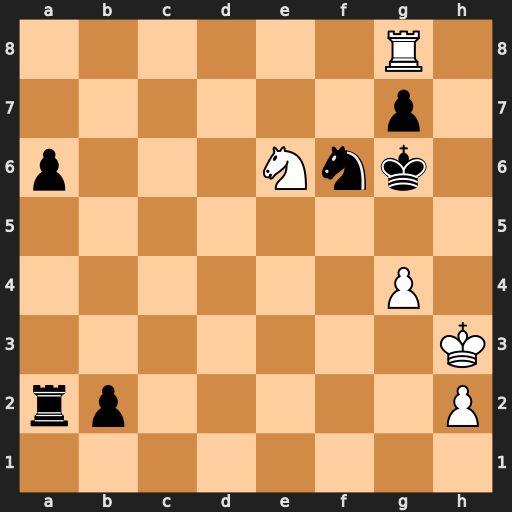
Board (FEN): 6R1/6p1/p3Nnk1/8/6P1/7K/rp5P/8
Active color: w
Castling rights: -
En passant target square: -
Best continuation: Rxg7+ Kh6 g5+ Kh5 Nf4#